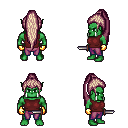
a pixel art fantasy rpg character, male body template, orc, green skin, maroon sleeveless shirt, magenta pants, white blonde extra-long topknot hairstyle, gold gloves, dagger, four views (front, back, left, right), 2x2 character sprite sheet, small pixel art, hard edges, no anti-aliasing